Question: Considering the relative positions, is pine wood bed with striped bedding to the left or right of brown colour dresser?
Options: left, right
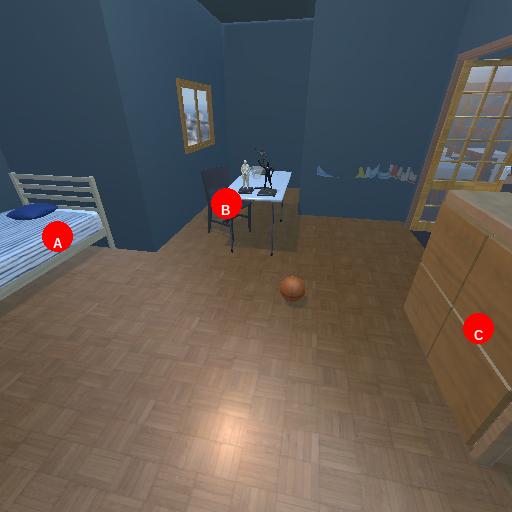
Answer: left